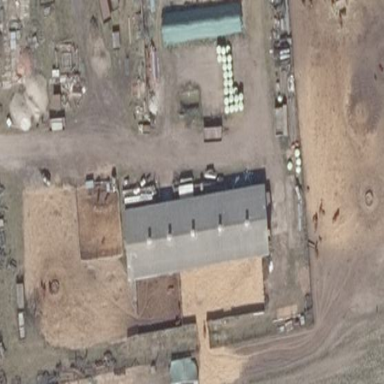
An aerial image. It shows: Farmyard area.